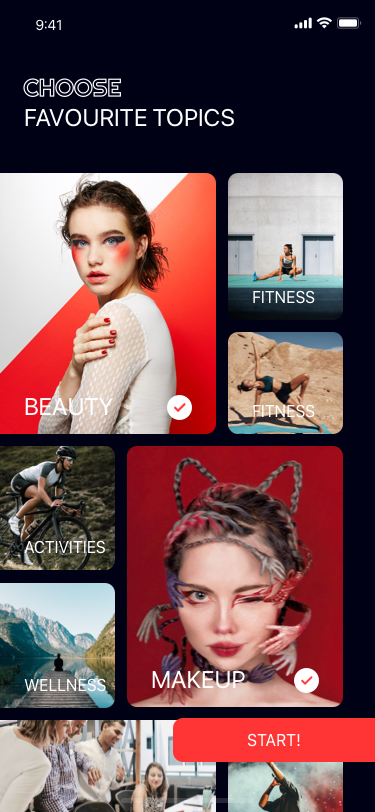
Text in this UI design:
FAVOURITE TOPICS
START!
BEAUTY
MAKEUP
FITNESS
FITNESS
ACTIVITIES
WELLNESS